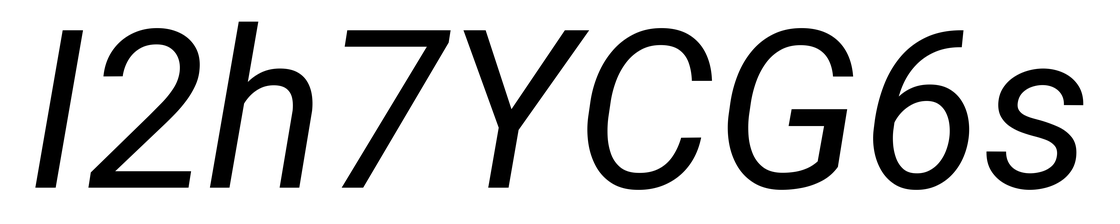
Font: Roboto-Italic_Italic